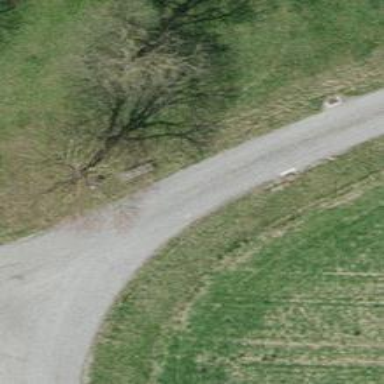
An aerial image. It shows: Brown bench in the vicinity.